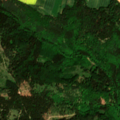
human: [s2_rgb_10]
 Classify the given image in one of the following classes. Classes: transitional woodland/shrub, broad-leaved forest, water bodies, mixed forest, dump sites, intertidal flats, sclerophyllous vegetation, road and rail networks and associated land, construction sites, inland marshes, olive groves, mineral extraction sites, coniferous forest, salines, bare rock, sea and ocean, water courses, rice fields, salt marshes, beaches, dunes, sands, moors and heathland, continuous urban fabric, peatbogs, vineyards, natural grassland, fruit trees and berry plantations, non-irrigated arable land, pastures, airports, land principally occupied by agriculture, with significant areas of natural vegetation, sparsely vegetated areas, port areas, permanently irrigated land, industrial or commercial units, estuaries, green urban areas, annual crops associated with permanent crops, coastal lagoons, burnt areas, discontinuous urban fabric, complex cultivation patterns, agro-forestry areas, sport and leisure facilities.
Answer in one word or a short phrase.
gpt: non-irrigated arable land, coniferous forest, mixed forest